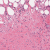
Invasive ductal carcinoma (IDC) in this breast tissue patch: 0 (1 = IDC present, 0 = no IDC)